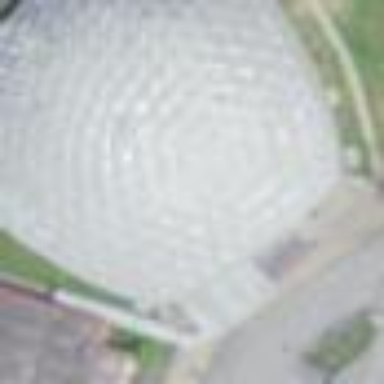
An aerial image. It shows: Building that is sports hall.